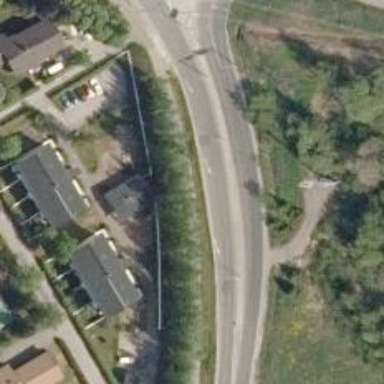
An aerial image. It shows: Asphalt cycleway.